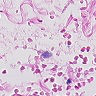
Metastatic tissue present: no